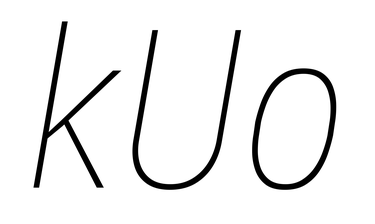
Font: Roboto-Italic_Condensed_Thin_Italic